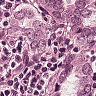
Metastatic tissue present: yes